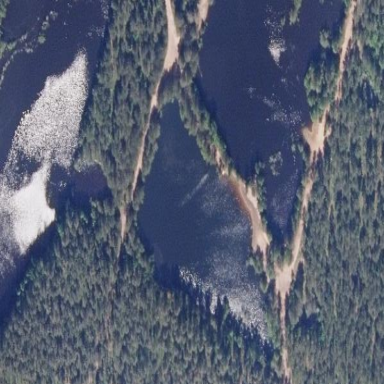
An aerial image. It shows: Natural landscape featuring water.